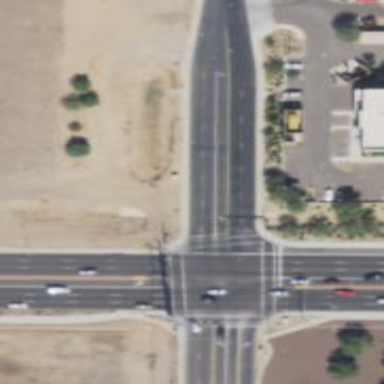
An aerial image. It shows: Solid stop line on the road marking.